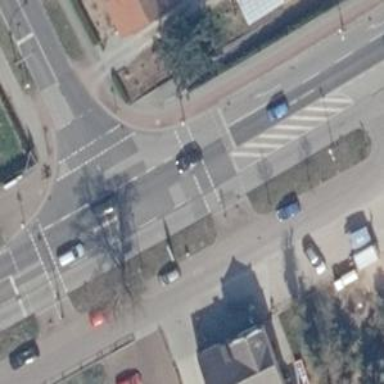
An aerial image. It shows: Secondary road with asphalt surface and cycle track on both sides.